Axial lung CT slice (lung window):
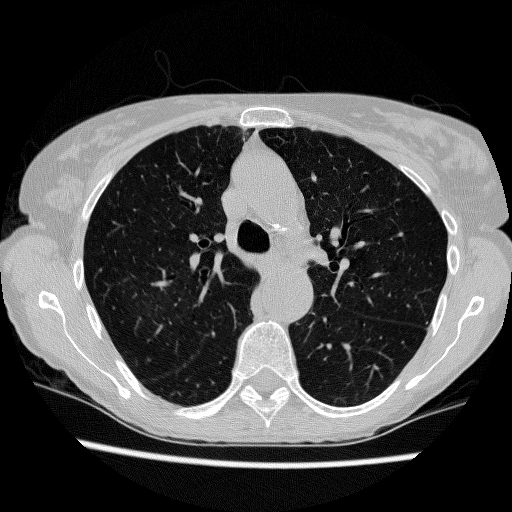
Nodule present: no